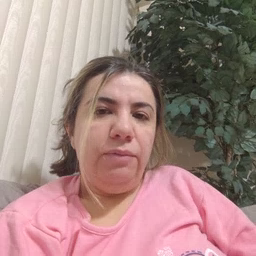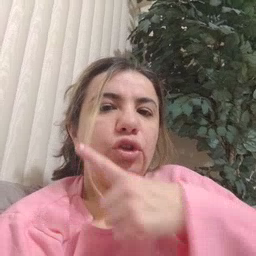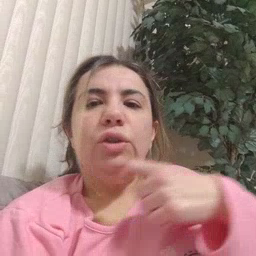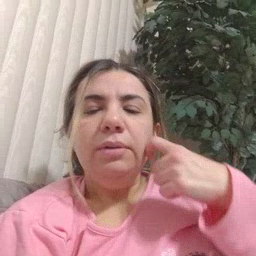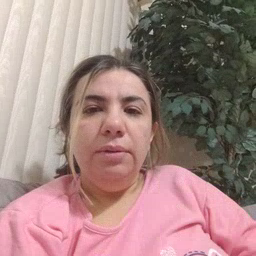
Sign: dry